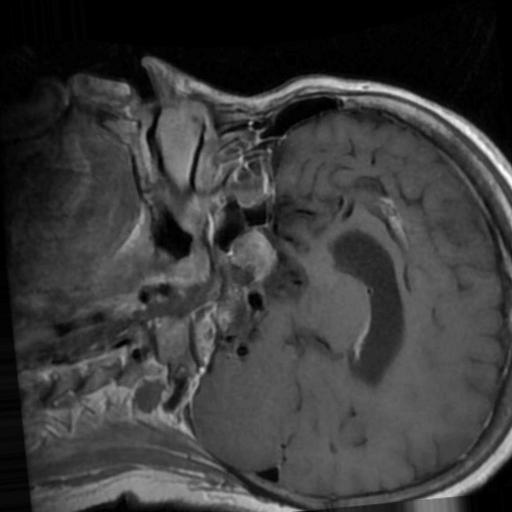
Label: brain_tumor